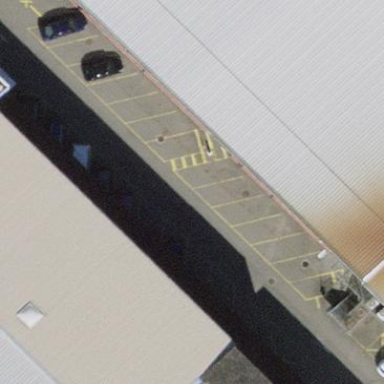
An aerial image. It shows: Parking area with surface.